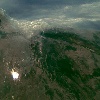
Label: land